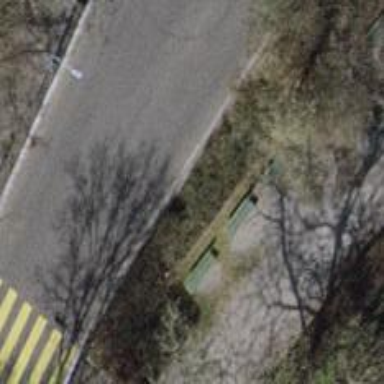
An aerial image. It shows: Bench for seating.